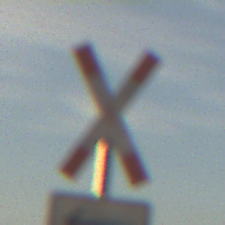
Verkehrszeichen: Andreaskreuz
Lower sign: RichtungsangabeDurchPfeile1
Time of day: SunriseSunset
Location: Outdoor (Nature)
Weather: PartlyCloudy
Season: NotSpecified
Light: Natural